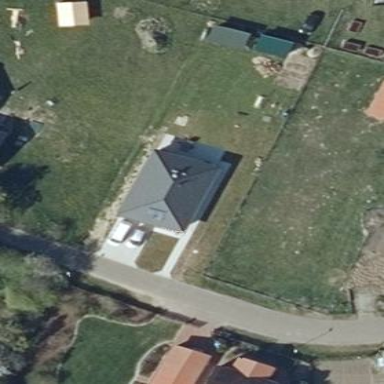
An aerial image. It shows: Simple and straightforward house.